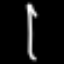
Label: fork